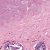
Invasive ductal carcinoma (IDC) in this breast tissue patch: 0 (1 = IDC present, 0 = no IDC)